Interaction volume radius: 5 \u00c5
Interaction volume height: 15 \u00c5
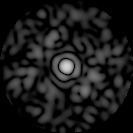
Disorder parameter: 0.8473